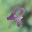
Label: 4